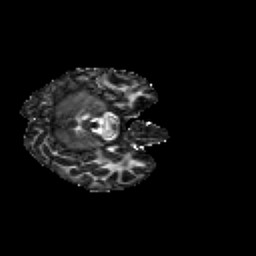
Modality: FA
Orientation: axial
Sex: female
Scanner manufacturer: siemens
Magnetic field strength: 3 T
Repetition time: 5 s
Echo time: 0.071 s